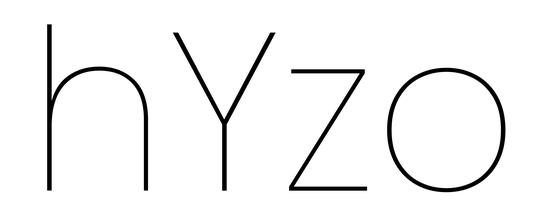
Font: Poppins-Thin